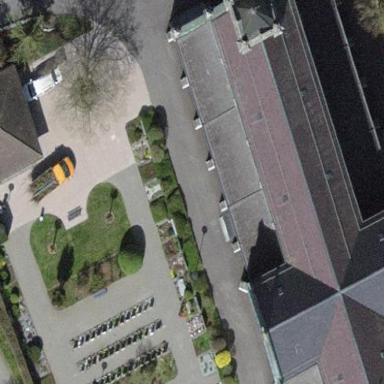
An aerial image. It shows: Church which is place of worship.